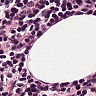
Metastatic tissue present: no